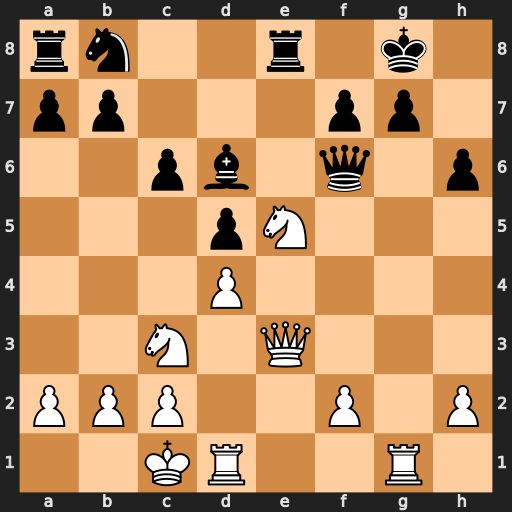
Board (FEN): rn2r1k1/pp3pp1/2pb1q1p/3pN3/3P4/2N1Q3/PPP2P1P/2KR2R1
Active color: w
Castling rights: -
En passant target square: -
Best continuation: Ng4 Qf4 Nf6+ Qxf6 Qxe8+